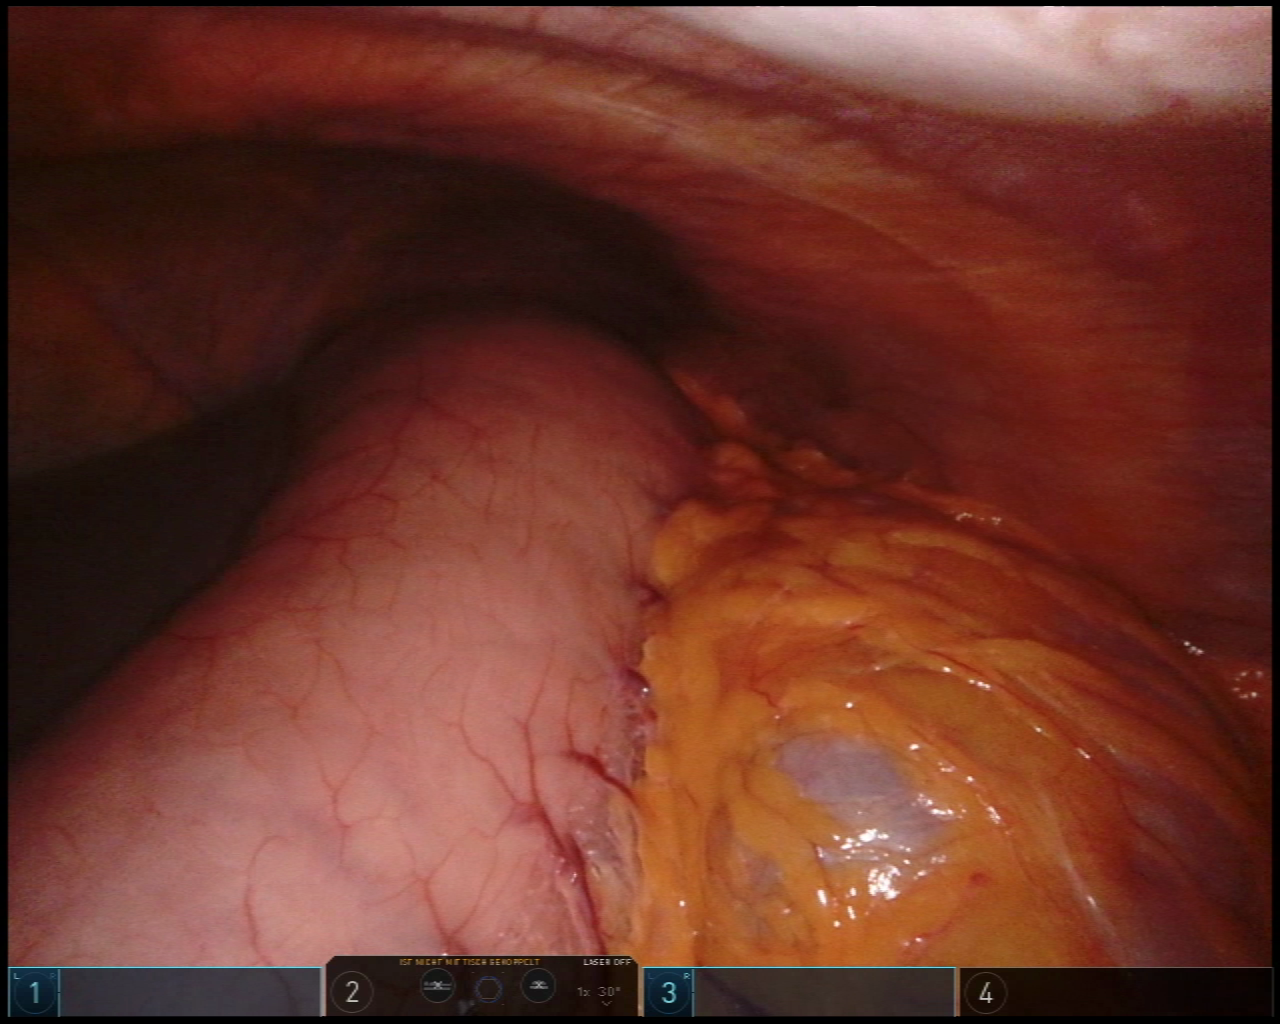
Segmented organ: abdominal_wall
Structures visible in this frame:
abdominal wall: yes
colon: yes
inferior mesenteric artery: no
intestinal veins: no
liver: yes
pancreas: no
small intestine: no
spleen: no
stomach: yes
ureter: no
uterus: no
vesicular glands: no